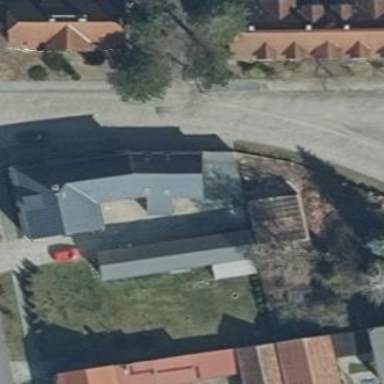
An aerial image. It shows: Simple house.